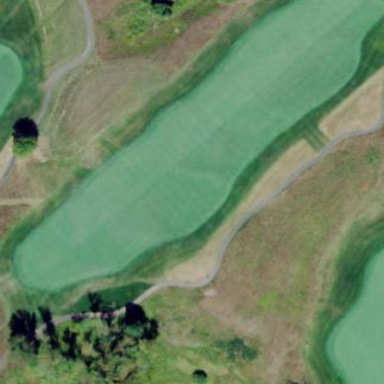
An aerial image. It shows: Rough area on grassy golf course.